Aerial crown-view tile of a tropical tree (Barro Colorado Island, Panama), acquired 20250818:
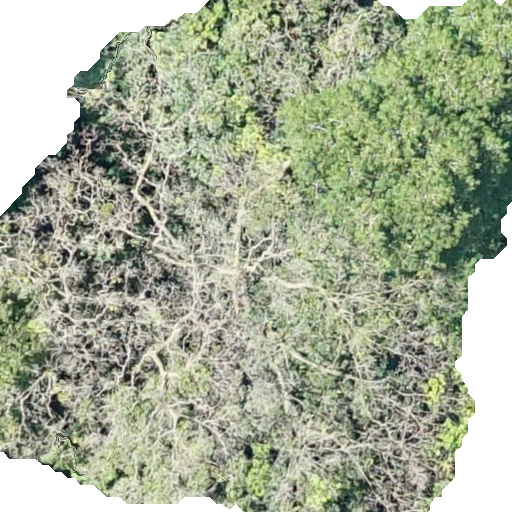
Species: Terminalia oblonga
GBIF accepted scientific name: Terminalia oblonga
Crown area: 350.25 m²